Interaction volume radius: 5 \u00c5
Interaction volume height: 10 \u00c5
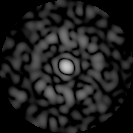
Disorder parameter: 0.8107